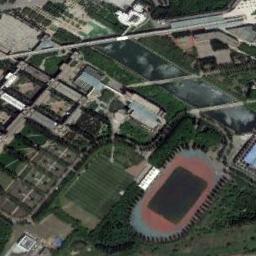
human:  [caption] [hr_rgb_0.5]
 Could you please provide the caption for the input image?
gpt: There are strange green fields in the track and field .

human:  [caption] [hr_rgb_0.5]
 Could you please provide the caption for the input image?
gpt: A track and field is built in the middle of a residential area, Surrounded by a lot of vegetation .

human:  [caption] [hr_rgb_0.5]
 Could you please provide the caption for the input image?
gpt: Many buildings are near the ground track field .

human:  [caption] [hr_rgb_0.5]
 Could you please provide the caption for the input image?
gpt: The ground track field is surrounded by some buildings and a gridiron is next to the ground track field .

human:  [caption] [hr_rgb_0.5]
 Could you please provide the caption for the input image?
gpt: There are many green trees around the ground track field with red track .